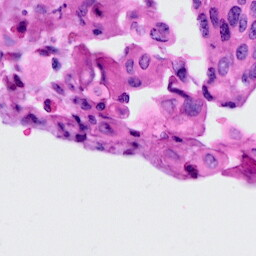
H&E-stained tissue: Cervix